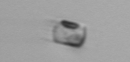
Label: Skeletonema